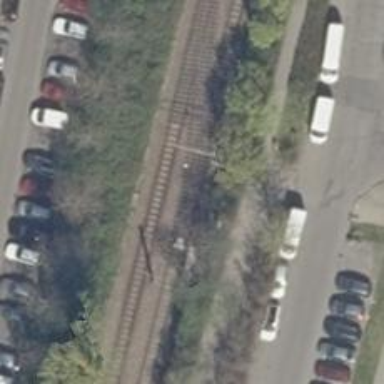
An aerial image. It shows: Railway switch with the turnout side on the left.